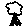
Label: tree